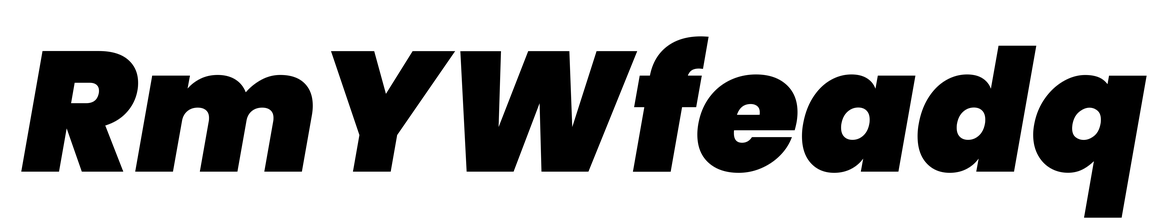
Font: Poppins-BlackItalic